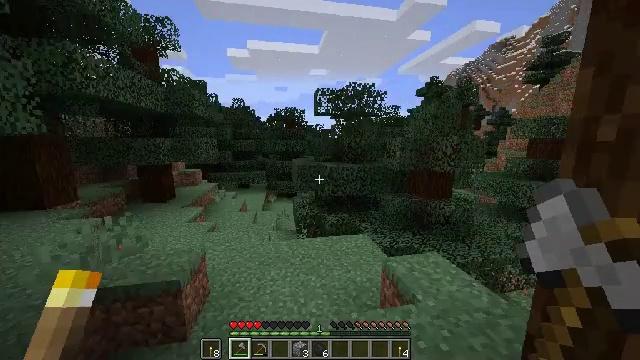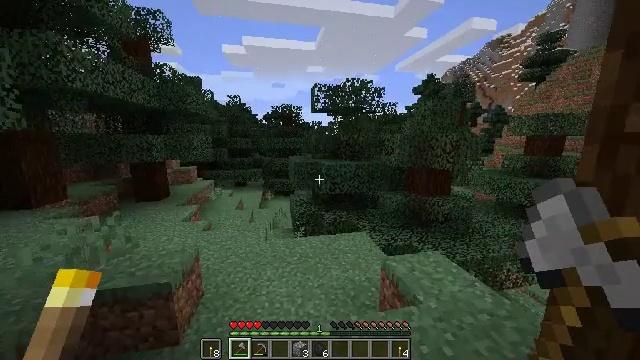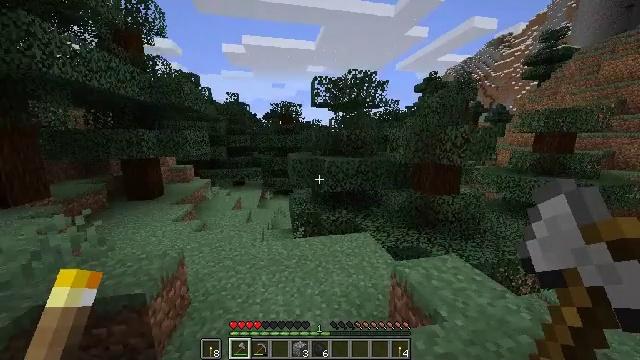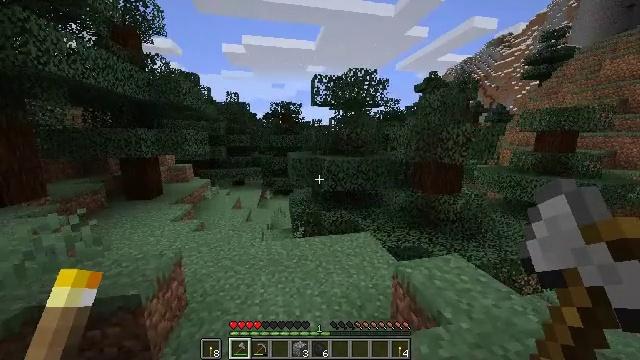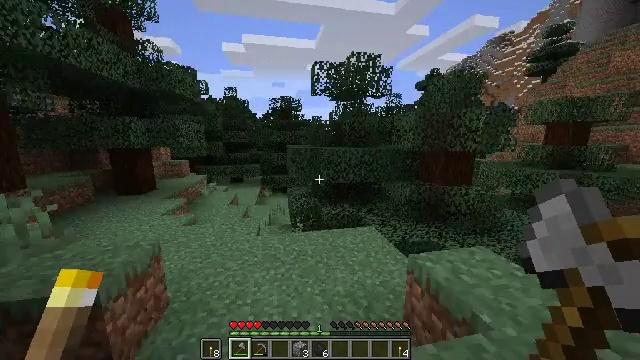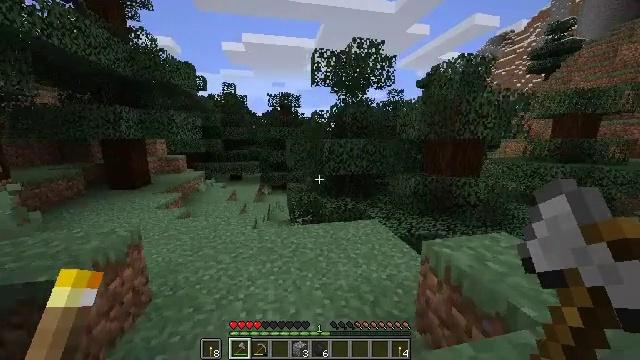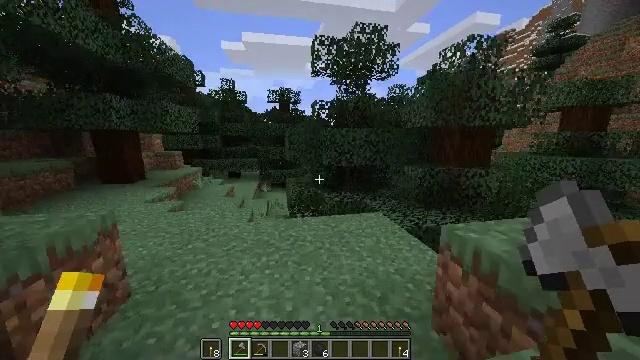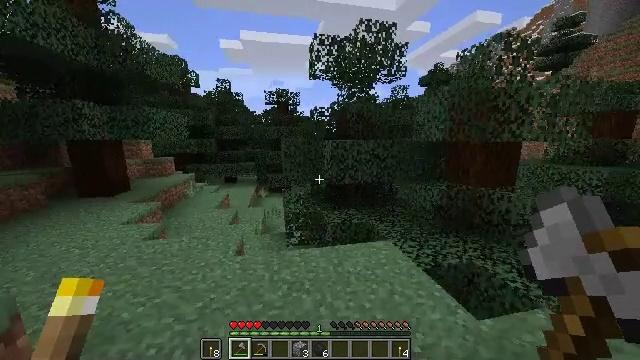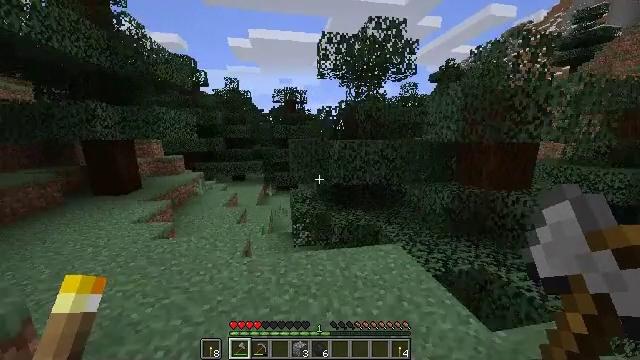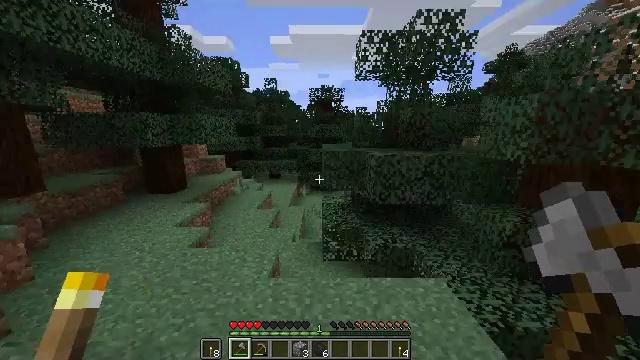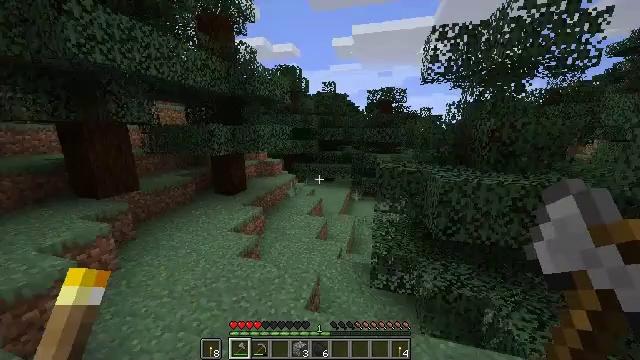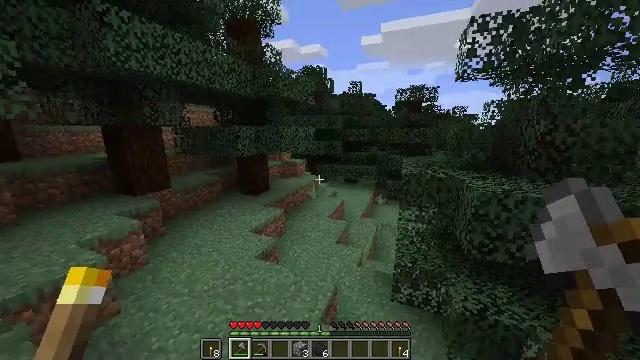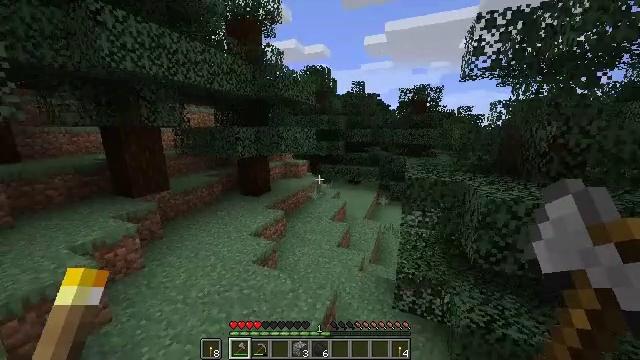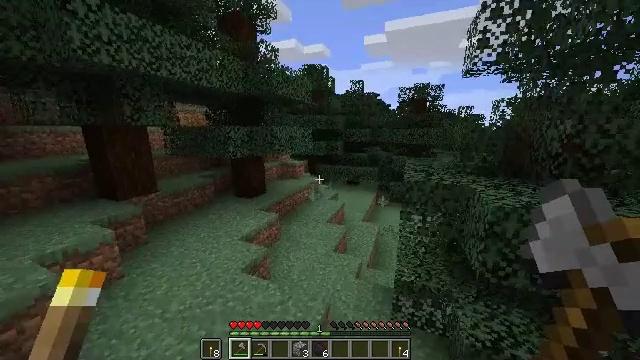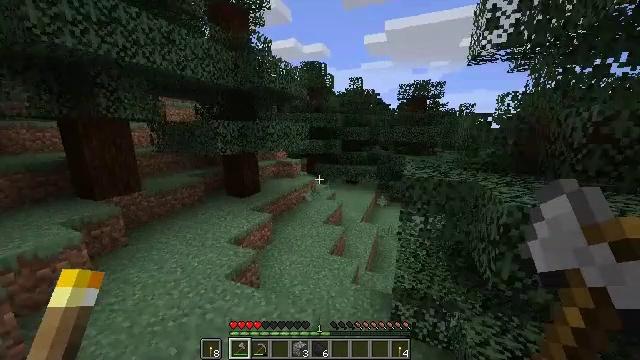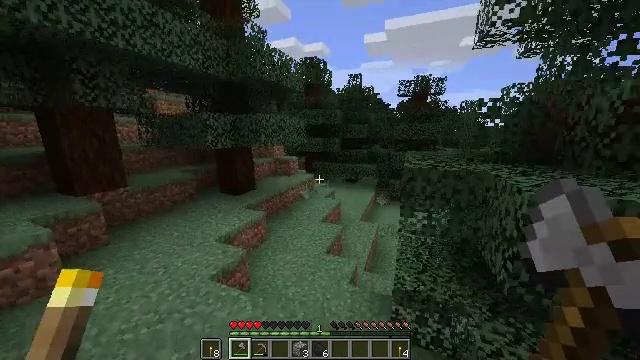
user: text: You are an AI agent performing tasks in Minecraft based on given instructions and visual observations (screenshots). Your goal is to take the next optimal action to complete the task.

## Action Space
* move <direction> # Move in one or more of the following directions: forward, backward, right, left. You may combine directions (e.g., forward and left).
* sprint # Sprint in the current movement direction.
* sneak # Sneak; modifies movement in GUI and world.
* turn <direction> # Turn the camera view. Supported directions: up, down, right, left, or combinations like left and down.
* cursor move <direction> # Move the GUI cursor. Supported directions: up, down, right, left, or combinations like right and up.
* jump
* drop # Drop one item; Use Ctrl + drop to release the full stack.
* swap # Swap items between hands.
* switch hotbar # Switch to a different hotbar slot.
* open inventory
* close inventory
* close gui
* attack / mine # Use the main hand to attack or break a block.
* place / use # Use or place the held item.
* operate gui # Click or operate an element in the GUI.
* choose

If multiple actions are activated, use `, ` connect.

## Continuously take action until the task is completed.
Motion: motion action
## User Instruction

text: Hunt animals.
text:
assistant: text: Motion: move forward, sprint, jump
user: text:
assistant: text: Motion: move forward, sprint, jump
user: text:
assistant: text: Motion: move forward, sprint, jump
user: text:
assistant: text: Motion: move forward, sprint, jump
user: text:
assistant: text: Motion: move forward, sprint, jump
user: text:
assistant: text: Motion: move forward, sprint, jump
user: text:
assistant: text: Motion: move forward, sprint, jump
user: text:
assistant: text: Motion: move forward, sprint, turn left, jump
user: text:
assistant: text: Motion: move forward, sprint, turn left and down, jump
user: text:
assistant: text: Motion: move forward, sprint, turn left, jump
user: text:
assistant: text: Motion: move forward, sprint, turn left, jump
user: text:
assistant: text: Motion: move forward, sprint, jump
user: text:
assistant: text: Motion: move forward, sprint, jump
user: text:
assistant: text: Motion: move forward, sprint, jump
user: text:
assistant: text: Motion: move forward, sprint, jump
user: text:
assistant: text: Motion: move forward, sprint, jump
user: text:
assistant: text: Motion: move forward, sprint, jump
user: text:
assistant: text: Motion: move forward, sprint, jump
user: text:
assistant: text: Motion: move forward, sprint, jump
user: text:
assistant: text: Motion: move forward, sprint, jump
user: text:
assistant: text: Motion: move forward, sprint, jump
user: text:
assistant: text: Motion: move forward, sprint, jump
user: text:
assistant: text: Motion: move forward, sprint, jump
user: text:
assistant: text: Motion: move forward, sprint, jump
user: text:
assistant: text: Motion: move forward, sprint, jump
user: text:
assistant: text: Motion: move forward, sprint, turn right, jump
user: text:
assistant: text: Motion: move forward, sprint, turn right, jump
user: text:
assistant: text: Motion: move forward, sprint, turn right, jump
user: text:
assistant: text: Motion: move forward, sprint, turn right, jump
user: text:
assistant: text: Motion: move forward, sprint, turn right, jump